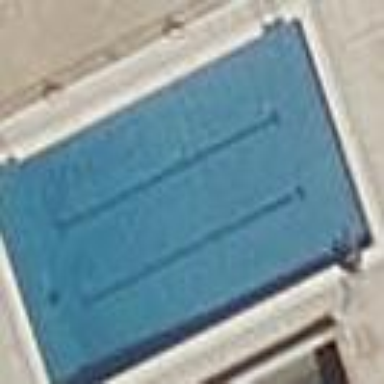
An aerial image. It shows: Swimming pool located in leisure land.